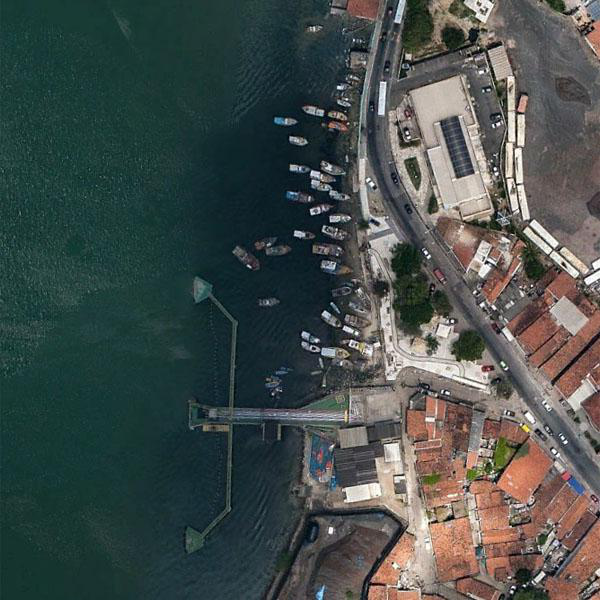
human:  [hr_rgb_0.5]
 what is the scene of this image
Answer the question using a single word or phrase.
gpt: port